Interaction volume radius: 5 \u00c5
Interaction volume height: 35 \u00c5
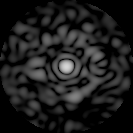
Disorder parameter: 0.8474